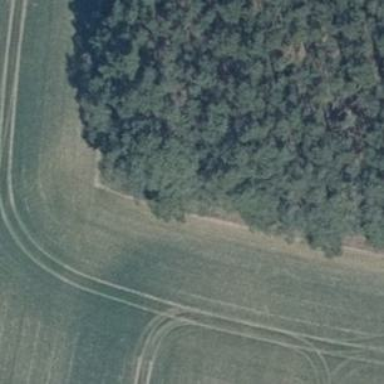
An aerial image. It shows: Hunting stand.